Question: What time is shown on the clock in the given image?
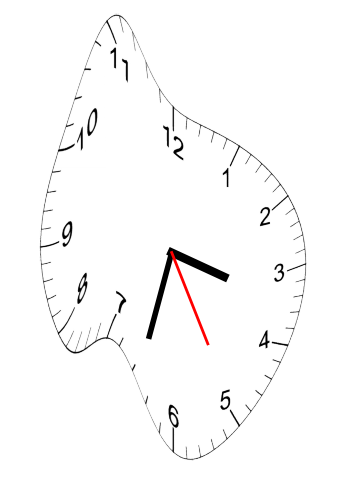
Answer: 03:32:25